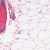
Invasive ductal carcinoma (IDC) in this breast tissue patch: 0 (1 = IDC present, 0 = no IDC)